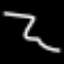
Label: squiggle